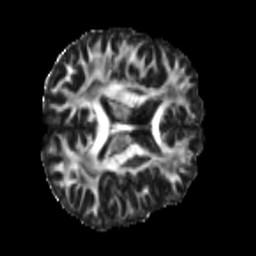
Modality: FA
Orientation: axial
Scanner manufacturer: siemens
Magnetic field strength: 3 T
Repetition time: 4 s
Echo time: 0.0594 s